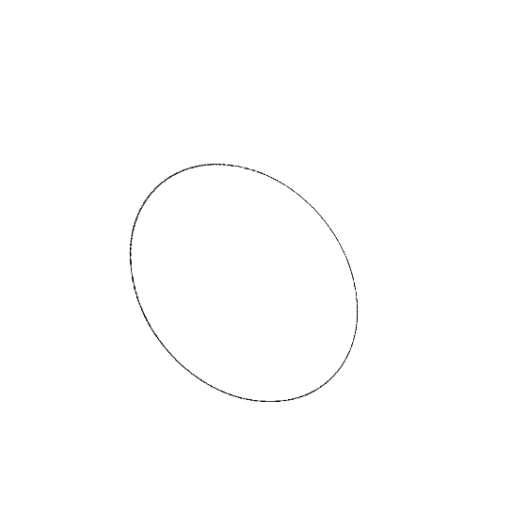
Crossing number: 0